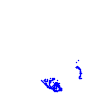
Particle: kaon